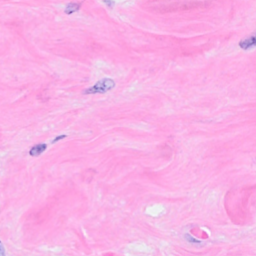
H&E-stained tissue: Breast